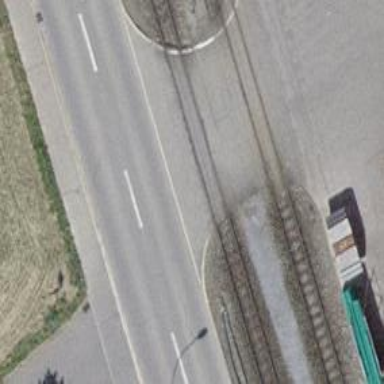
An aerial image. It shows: Railway level crossing.